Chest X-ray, PA view. Patient: 50 years old, sex M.
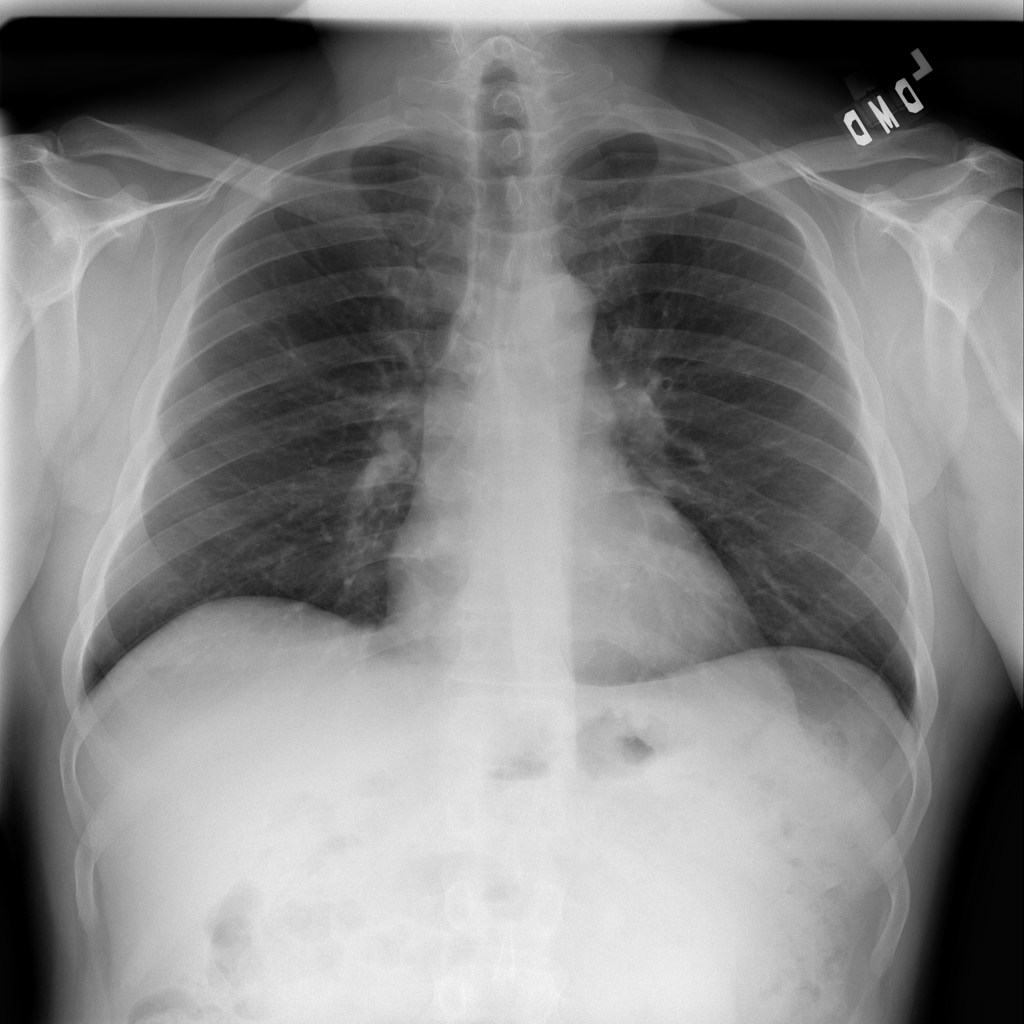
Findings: No Finding